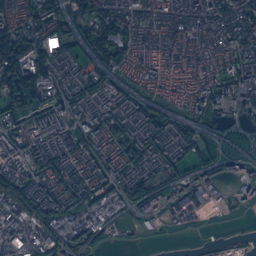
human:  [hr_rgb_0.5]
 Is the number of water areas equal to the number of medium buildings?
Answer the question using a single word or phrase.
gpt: no

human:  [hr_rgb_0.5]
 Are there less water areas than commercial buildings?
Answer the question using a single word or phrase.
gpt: yes

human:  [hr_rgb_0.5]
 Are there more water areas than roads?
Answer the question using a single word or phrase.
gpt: no

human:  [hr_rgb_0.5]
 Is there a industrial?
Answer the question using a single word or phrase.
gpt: yes

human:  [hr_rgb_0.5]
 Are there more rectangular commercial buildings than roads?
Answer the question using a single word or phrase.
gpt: no

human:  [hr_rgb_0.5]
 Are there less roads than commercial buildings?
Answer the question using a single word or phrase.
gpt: no

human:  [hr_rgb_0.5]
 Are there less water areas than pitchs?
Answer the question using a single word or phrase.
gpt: no

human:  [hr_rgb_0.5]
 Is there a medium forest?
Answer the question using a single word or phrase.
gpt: yes

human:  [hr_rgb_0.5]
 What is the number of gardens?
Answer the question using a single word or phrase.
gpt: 11

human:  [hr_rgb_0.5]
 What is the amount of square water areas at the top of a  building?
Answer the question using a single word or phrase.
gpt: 2

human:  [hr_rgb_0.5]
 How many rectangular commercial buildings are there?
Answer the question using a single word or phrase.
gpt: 121

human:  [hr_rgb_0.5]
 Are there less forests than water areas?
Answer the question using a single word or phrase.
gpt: no

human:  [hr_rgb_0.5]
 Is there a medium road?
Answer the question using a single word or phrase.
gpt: no

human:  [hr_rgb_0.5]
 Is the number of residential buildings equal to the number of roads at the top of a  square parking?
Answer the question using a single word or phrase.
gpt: no

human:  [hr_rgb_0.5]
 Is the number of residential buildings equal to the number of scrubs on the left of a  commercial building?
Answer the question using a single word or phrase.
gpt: no

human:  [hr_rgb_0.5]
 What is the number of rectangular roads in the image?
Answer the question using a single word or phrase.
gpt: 0

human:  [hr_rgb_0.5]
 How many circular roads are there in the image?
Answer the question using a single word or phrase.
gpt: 0

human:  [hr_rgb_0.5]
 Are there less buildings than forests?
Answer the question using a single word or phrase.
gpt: no

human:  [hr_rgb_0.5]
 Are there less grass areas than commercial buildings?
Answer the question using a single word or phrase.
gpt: no

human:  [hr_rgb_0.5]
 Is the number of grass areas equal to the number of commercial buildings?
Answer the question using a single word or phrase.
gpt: no

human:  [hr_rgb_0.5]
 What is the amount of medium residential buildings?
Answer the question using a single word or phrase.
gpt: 61

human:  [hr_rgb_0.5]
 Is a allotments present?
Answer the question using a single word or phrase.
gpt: yes

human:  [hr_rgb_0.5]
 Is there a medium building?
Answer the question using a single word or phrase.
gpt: yes

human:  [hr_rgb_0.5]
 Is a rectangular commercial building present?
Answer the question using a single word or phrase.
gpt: yes

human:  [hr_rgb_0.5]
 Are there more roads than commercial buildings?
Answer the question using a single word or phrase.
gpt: yes

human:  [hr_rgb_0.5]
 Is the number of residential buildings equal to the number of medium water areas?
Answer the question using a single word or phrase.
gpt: no

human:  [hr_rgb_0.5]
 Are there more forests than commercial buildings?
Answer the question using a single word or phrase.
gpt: no

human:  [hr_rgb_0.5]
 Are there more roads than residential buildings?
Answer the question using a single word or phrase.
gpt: no

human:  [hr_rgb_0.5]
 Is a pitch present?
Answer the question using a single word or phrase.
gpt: yes

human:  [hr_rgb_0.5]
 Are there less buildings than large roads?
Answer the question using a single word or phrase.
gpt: no

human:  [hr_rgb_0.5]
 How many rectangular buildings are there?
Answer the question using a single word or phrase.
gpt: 9386

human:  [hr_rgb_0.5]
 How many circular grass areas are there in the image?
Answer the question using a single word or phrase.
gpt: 1

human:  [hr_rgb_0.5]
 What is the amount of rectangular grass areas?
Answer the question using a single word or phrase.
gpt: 71

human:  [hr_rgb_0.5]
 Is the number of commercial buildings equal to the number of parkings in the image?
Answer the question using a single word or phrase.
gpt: no

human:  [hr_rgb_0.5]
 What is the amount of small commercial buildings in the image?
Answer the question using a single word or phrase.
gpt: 189

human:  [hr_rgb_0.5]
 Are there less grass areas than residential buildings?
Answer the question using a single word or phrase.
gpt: yes